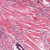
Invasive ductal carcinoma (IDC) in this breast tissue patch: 1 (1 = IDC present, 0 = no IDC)